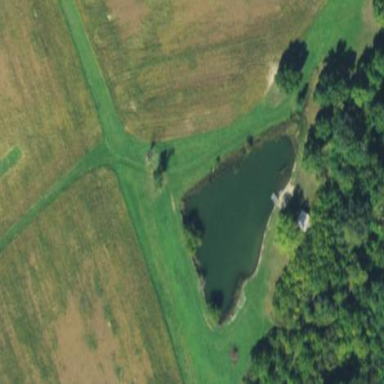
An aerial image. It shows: Pond with natural water.